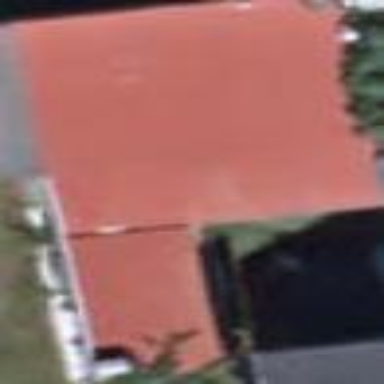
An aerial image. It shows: Garage building.